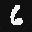
Label: 6